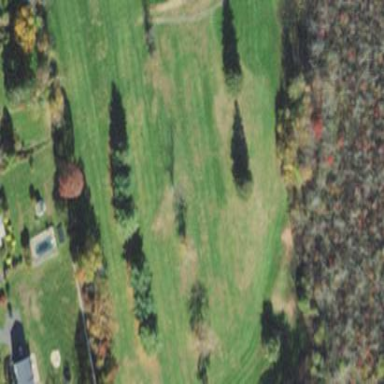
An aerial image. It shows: Golf fairway in the image.